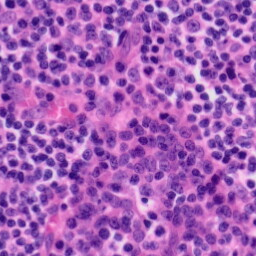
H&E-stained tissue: Tonsil